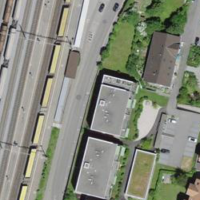
EUNIS habitat code: 54
Species observed at this site:
Luzula campestris